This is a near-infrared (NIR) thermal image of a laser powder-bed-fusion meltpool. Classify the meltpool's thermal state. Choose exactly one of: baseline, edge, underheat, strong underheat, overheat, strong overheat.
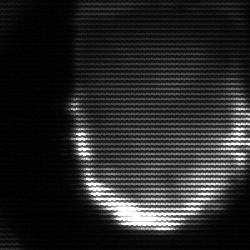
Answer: baseline